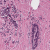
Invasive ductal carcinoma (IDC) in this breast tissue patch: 0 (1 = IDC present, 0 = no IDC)